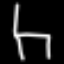
Label: chair